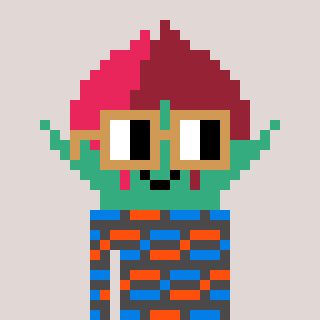
a pixel art character with square brown glasses, a rosebud-shaped head and a grayscale-colored body on a warm background